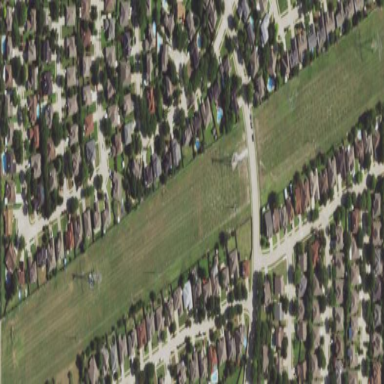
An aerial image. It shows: Grassy plot designated for zoning purposes.